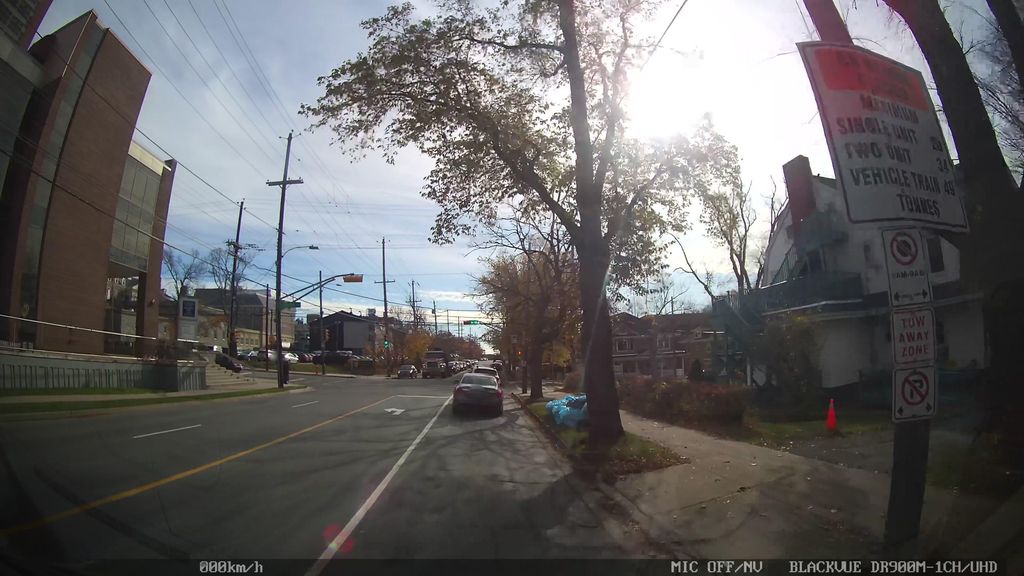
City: halifax